Question: I had a problem that 'usp' is much slower than simple query. I found an answer <URL>: it's slower because SQL chooses invalid index. So i can manualy choose it, but i guess it's not really very good because index should be chosen based on statistics, but not on the query which is faster at now. I did an 'UPDATE STATISTICS' query, launched query with recompile, but manual index designation is only way to speed it.
Am I doing it wrong or i have no other way?
---
Added: about fragmentation i got this table:
'''
database_id object_id index_id partition_number index_type_desc alloc_unit_type_desc index_depth index_level avg_fragmentation_in_percent fragment_count avg_fragment_size_in_pages page_count avg_page_space_used_in_percent record_count ghost_record_count version_ghost_record_count min_record_size_in_bytes max_record_size_in_bytes avg_record_size_in_bytes forwarded_record_count compressed_page_count
5 181575685 0 1 HEAP IN_ROW_DATA 1 0 5,84358954125295 87245 134,<PHONE> <PHONE> 75,2216456634544 23479827 0 0 <PHONE> 3048,005 0 0
5 181575685 0 1 HEAP LOB_DATA 1 0 0 NULL NULL <PHONE> 93,9886829750432 <PHONE> 0 0 15 8054 7134,754 NULL NULL
5 181575685 2 1 NONCLUSTERED INDEX IN_ROW_DATA 4 0 97,8751333829954 246815 1,00619897494075 248345 93,3990363232024 23480086 1 0 50 96 77,979 NULL 0
5 181575685 2 1 NONCLUSTERED INDEX IN_ROW_DATA 4 1 99,1716520938794 4317 1,0067176279824 4346 51,3817148505065 248345 0 0 23 88 70,814 NULL 0
5 181575685 2 1 NONCLUSTERED INDEX IN_ROW_DATA 4 2 97,1830985915493 71 1 71 56,1078206078577 4346 0 0 23 88 72,224 NULL 0
5 181575685 2 1 NONCLUSTERED INDEX IN_ROW_DATA 4 3 0 1 1 1 63,6026686434396 71 0 0 23 88 70,535 NULL 0
5 181575685 19 1 NONCLUSTERED INDEX IN_ROW_DATA 4 0 19,0549233753546 54936 3,85679700014562 211877 91,6800222386953 23480096 1 0 37 83 64,979 NULL 0
5 181575685 19 1 NONCLUSTERED INDEX IN_ROW_DATA 4 1 7,88643533123028 1373 1,15440640932265 1585 57,7796886582654 211877 0 0 33 39 33 NULL 0
5 181575685 19 1 NONCLUSTERED INDEX IN_ROW_DATA 4 2 37,5 16 1 16 42,8118112181863 1585 0 0 33 33 33 NULL 0
5 181575685 19 1 NONCLUSTERED INDEX IN_ROW_DATA 4 3 0 1 1 1 6,89399555226093 16 0 0 33 33 33 NULL 0
5 181575685 20 1 NONCLUSTERED INDEX IN_ROW_DATA 3 0 63,0082139052136 38280 1,52021943573668 58194 94,6888682975043 23480102 1 0 17 17 17 NULL 0
5 181575685 20 1 NONCLUSTERED INDEX IN_ROW_DATA 3 1 58,0392156862745 161 1,58385093167702 255 70,463244378552 58194 0 0 23 23 23 NULL 0
5 181575685 20 1 NONCLUSTERED INDEX IN_ROW_DATA 3 2 0 1 1 1 78,7373362984927 255 0 0 23 23 23 NULL 0
'''
and image (text is good for copying, image - for understanding)

fragmentation up to 99,2%... omg, Great Scott...
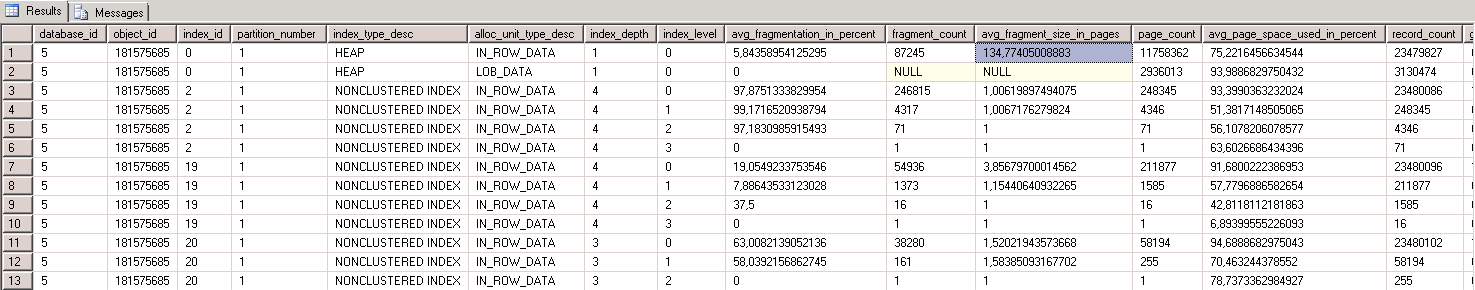
Answer: Sometimes you just have to do that.....but document it!
One other thing to do is to rebuild the indexes. If what seems the right index is badly fragmented SQL is quite unlikely to choose it. In fact, the only time I have over-ridden SQL's choice is with an index that got rebuilt every night, but was badly fragmented after 12 hours use. The query suddenly went from < 1s to > 60s when SQL decided to stop using it. Putting on a hint to always use that index brought it back to < 1s even when it was fragmented. We decided it was better to do this then to defragment it in the middle of the day.